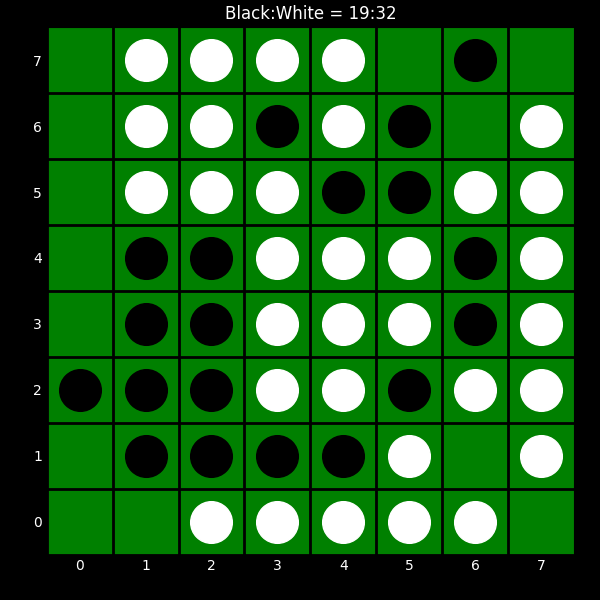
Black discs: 19
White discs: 32